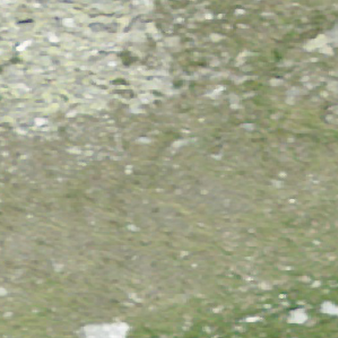
Label: other